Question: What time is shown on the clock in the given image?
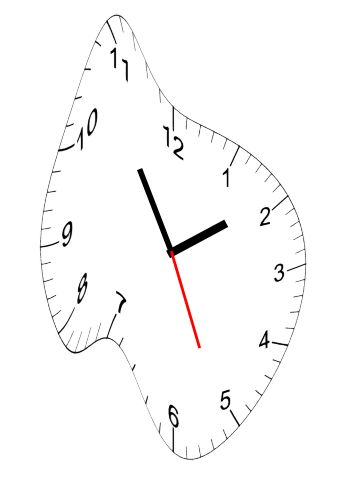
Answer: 01:54:26